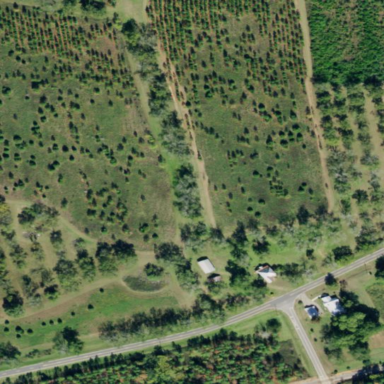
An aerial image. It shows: Orchard.